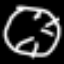
Label: clock